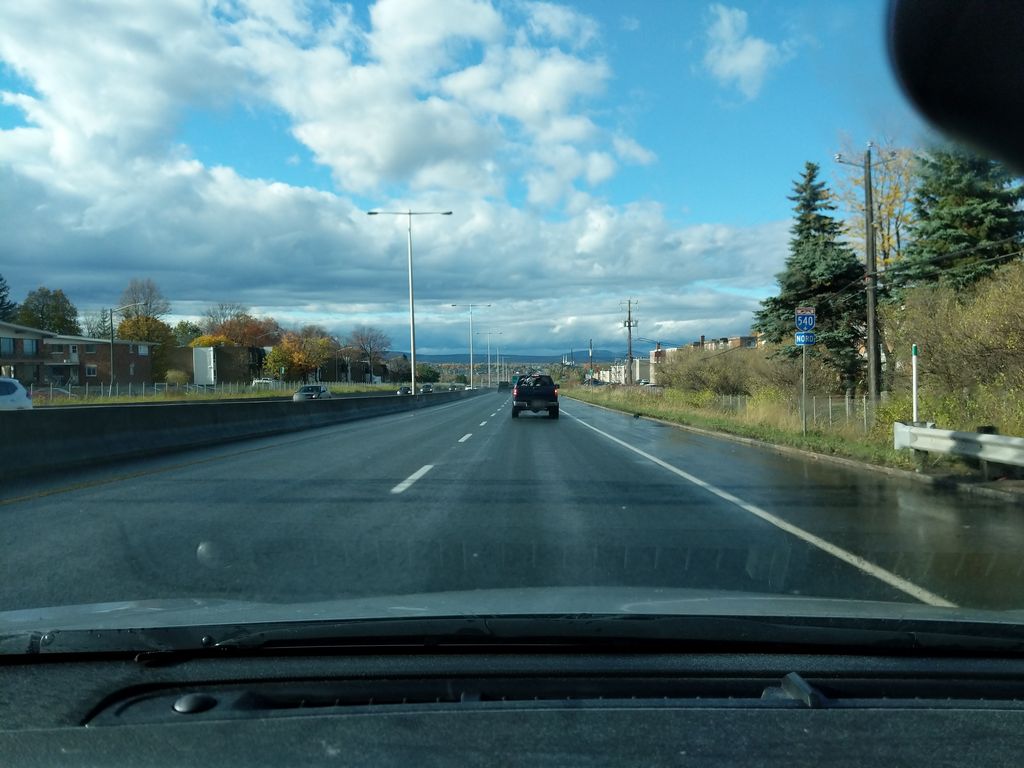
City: quebec_city